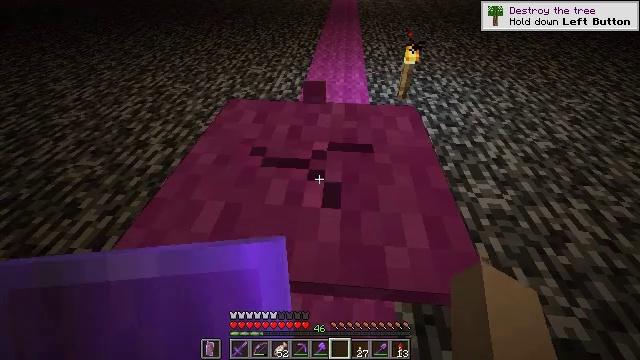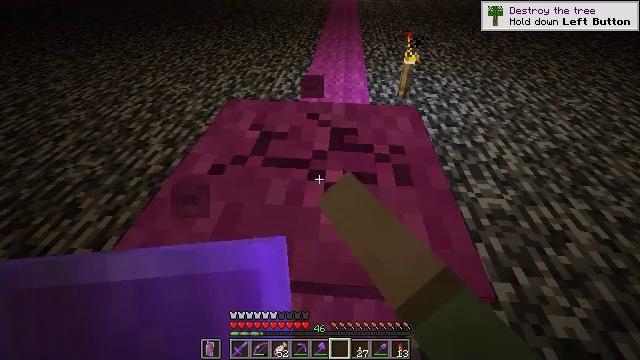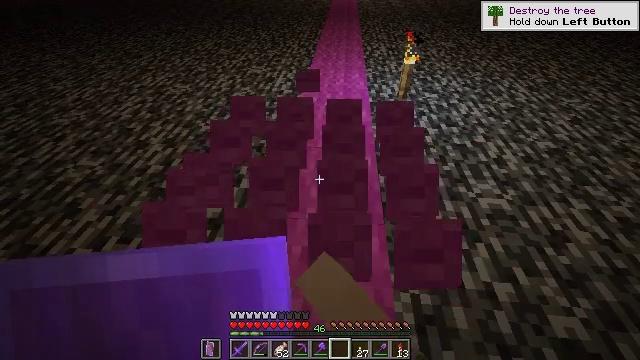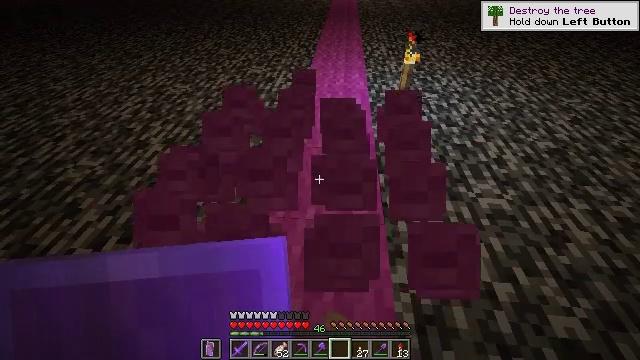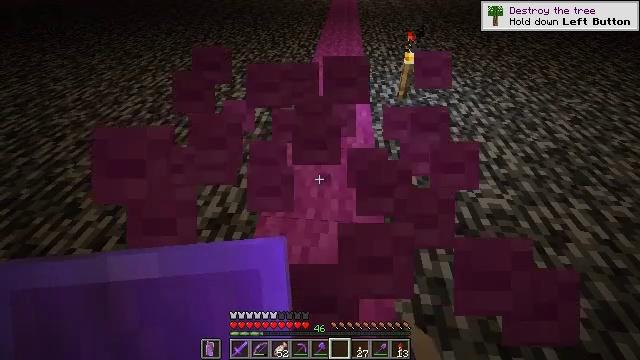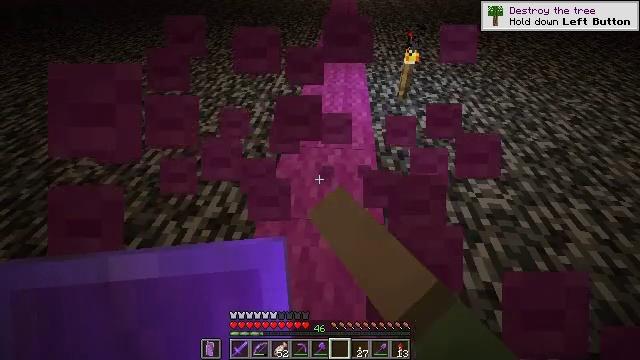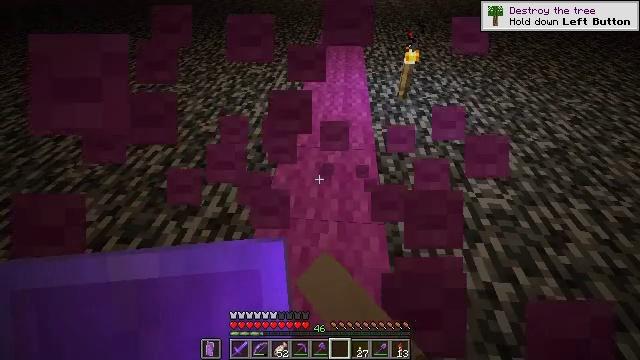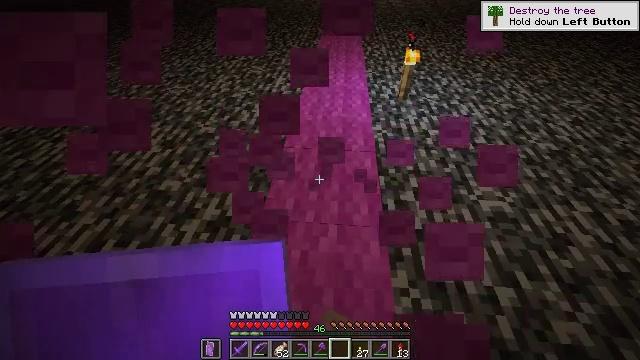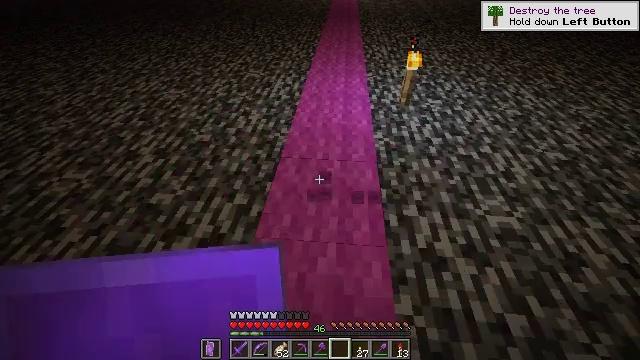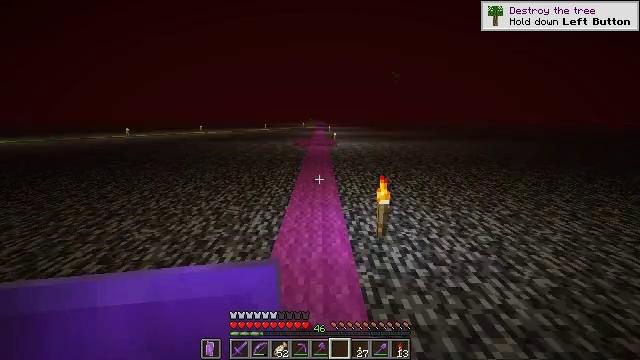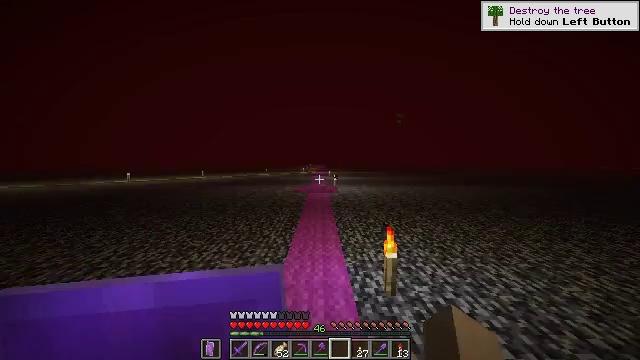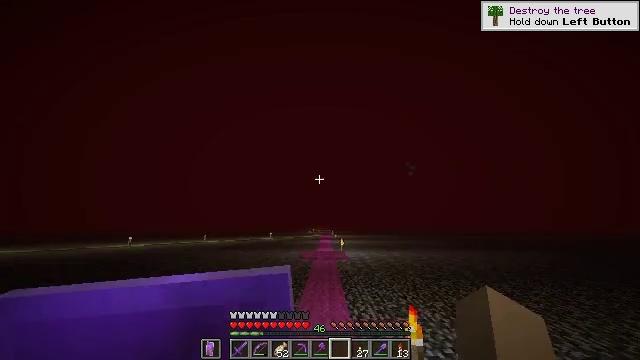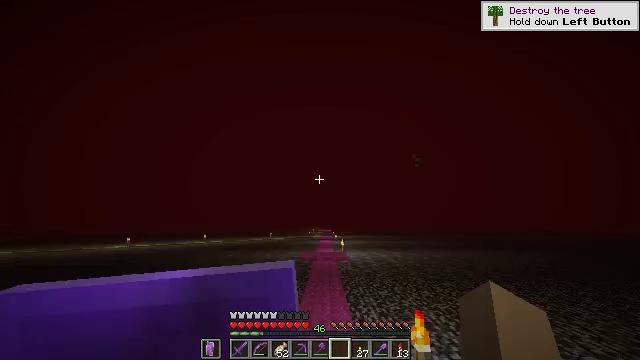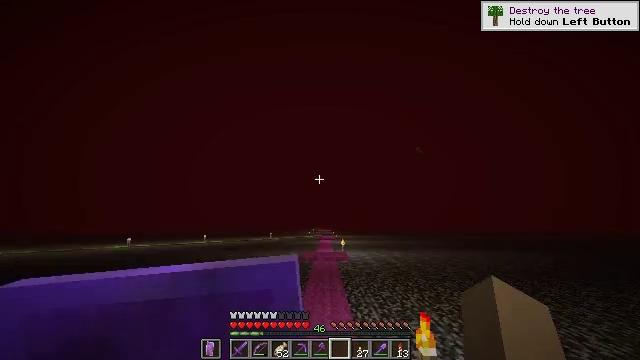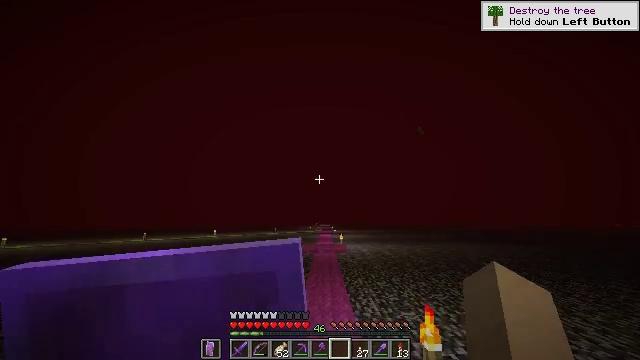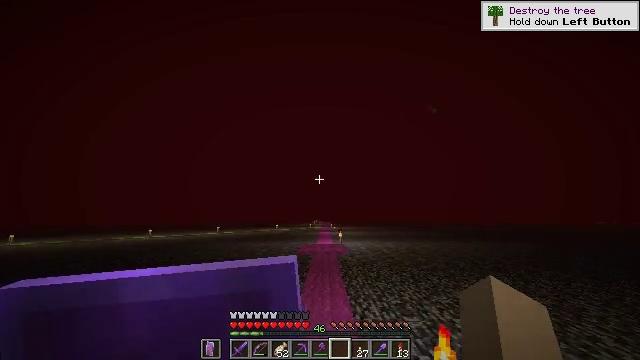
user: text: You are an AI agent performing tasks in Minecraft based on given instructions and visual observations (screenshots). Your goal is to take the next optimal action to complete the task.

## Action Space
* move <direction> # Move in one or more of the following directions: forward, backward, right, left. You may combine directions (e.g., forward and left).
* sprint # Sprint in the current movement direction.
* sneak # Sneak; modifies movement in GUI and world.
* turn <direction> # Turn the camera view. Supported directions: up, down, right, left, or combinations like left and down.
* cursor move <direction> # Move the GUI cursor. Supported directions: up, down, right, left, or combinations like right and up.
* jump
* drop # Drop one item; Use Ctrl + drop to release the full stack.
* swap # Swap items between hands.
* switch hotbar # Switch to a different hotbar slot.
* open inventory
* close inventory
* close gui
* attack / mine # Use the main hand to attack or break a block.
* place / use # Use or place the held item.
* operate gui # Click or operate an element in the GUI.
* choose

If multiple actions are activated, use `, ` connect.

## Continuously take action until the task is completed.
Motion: motion action
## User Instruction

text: Lift the magenta carpet off the ground.
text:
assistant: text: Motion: attack / mine
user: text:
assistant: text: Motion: attack / mine
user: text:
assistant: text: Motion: attack / mine
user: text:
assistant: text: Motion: attack / mine
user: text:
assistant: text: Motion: attack / mine
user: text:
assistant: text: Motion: attack / mine
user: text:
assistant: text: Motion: move forward, attack / mine
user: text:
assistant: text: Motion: move forward
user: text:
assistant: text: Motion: move forward, turn right and up
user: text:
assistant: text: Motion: move forward, turn up
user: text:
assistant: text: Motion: move forward, turn left and up
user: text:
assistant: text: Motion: move forward, sprint
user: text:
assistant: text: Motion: move forward, sprint
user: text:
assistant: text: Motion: move forward, sprint
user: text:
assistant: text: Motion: move forward, sprint
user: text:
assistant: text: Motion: move forward, sprint
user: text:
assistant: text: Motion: move forward, sprint
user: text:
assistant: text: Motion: move forward, sprint, turn down
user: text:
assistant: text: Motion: move forward, sprint, turn down
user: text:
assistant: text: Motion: move forward, sprint, turn down
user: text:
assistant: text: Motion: move forward, sprint, turn down
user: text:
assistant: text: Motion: move forward, sprint
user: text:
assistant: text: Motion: move forward, sprint, turn down
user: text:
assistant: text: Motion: move forward, sprint, turn down
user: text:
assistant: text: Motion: move forward, turn down
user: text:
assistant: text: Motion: move forward, turn down
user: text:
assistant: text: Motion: move forward, turn down
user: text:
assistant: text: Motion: move forward, turn down
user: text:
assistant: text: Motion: move forward, turn down
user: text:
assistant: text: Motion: move forward, turn down